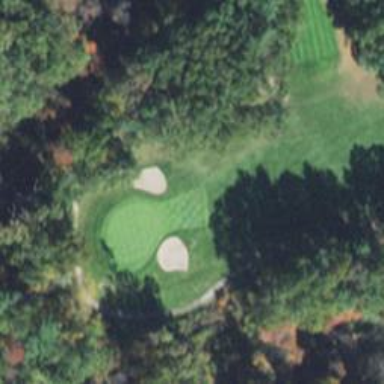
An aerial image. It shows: View of golf hole.